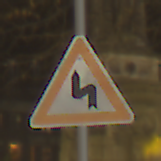
Verkehrszeichen: DoppelkurveZunaechstLinks
Umgebung: Outdoor, Urban
Tageszeit: Night
Wetter: Clear
Licht: Artificial
Jahreszeit: NotSpecified
Kontrast: HighContrast